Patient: sex M, age 26
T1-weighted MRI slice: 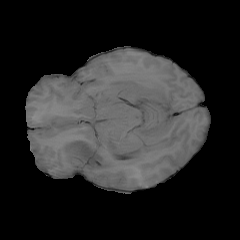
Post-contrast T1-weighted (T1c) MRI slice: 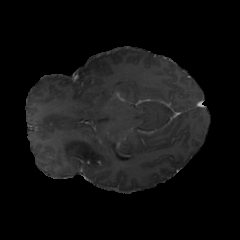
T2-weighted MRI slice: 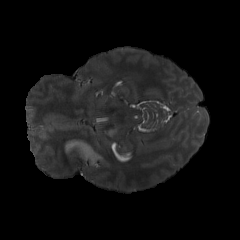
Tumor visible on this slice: yes
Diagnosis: Astrocytoma, IDH-mutant
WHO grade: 4